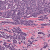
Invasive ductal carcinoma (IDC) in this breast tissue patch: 1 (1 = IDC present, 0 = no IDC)